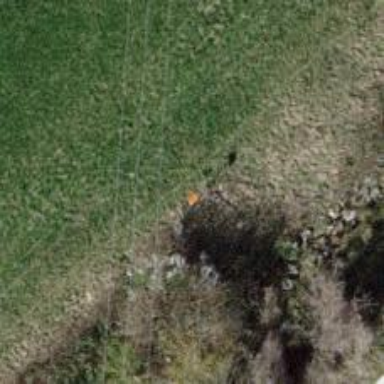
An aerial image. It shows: Pole supporting roof covering pipeline marker.